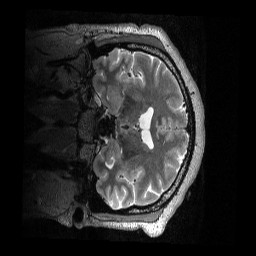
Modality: T2w
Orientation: coronal
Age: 43
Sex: male
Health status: ill
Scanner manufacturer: siemens
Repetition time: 3.2 s
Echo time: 0.566 s